Aerial crown-view tile of a tropical tree (Barro Colorado Island, Panama), acquired 20250124:
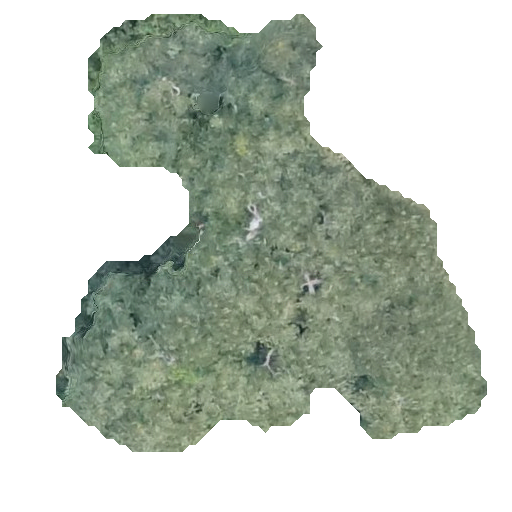
Species: Trattinnickia aspera
GBIF accepted scientific name: Trattinnickia aspera
Crown area: 177.368 m²